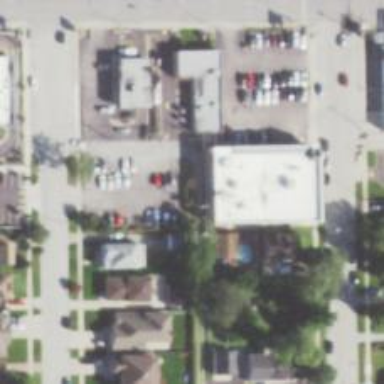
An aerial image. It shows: Alley classified as service road.